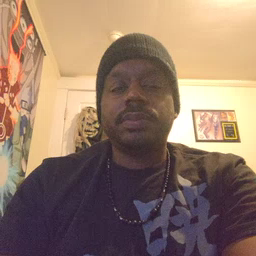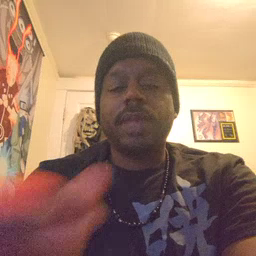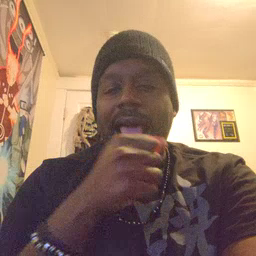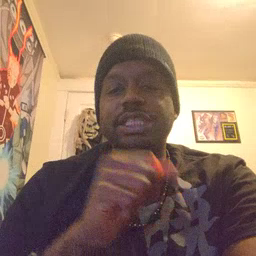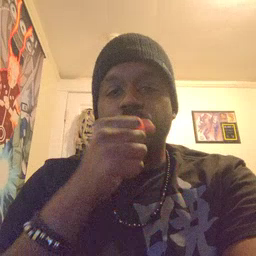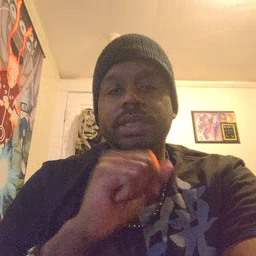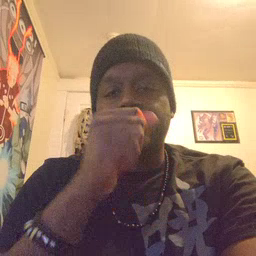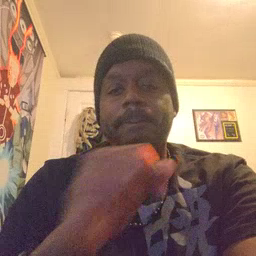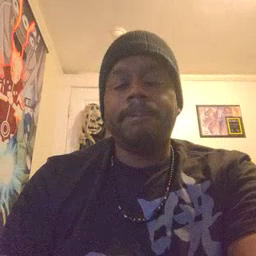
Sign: icecream